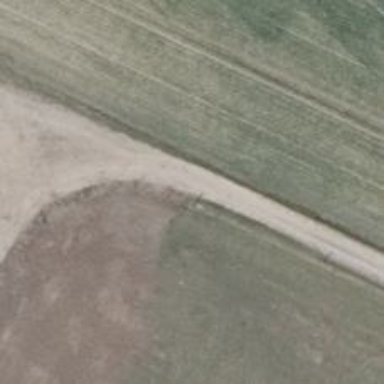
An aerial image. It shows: Gravel track with grade2 quality.